Interaction volume radius: 10 \u00c5
Interaction volume height: 10 \u00c5
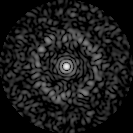
Disorder parameter: 0.8113